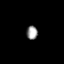
Tissue: skin
Cell type: Epithelial cells
Senescence score: 0.8422
Nuclear area (px): 152
Mean DAPI intensity: 151.053